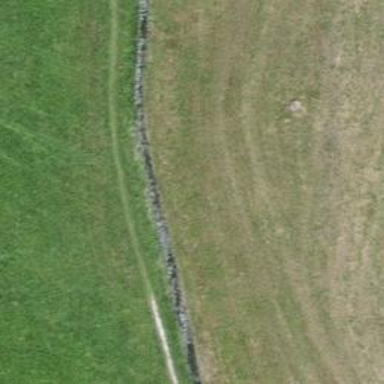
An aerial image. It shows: Ditch serving as waterway.